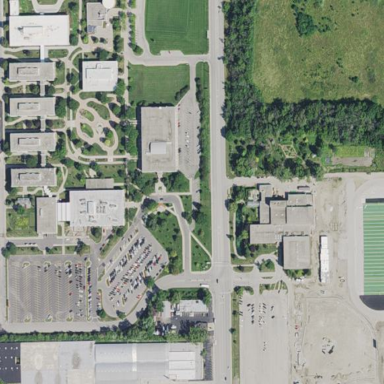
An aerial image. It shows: College or university.